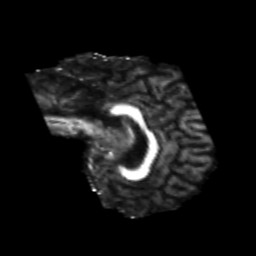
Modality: FA
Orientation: sagittal
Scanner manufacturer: siemens
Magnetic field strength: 3 T
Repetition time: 6.8 s
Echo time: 0.093 s